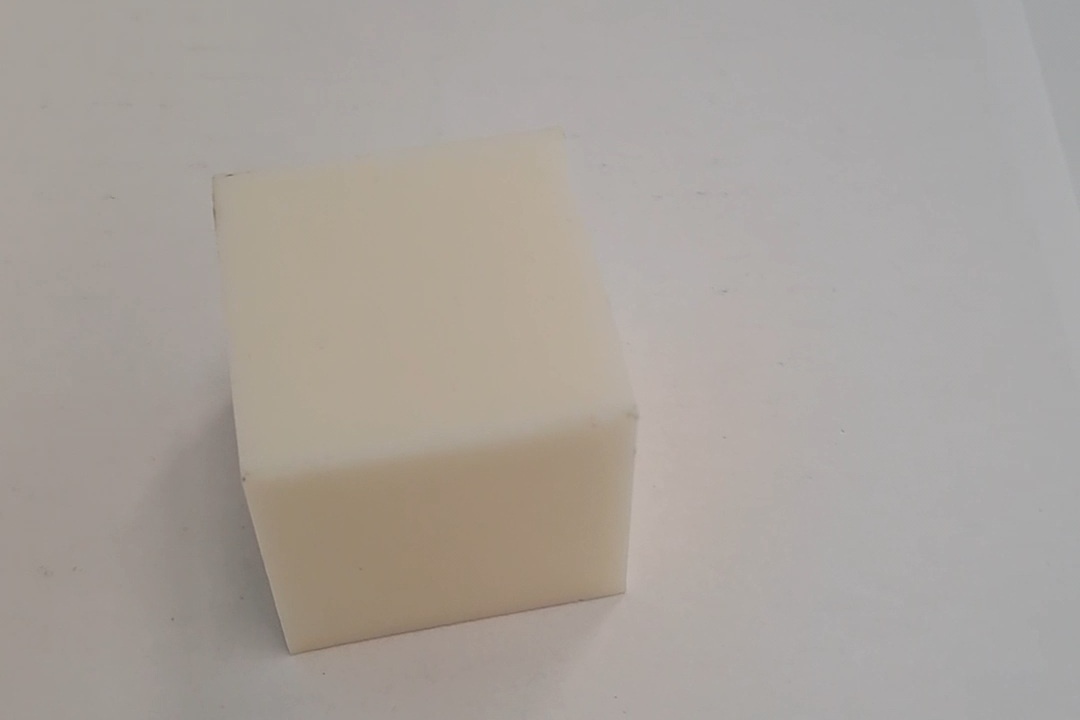
Label: Cuboid